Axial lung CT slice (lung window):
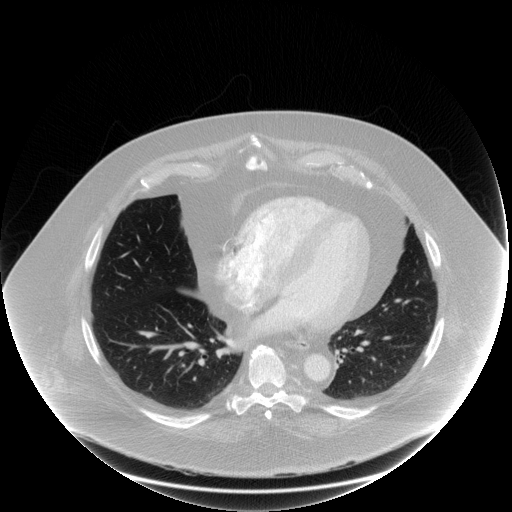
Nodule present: no